Question: I tried to follow this instruction to setup UITableView programatically, but the height of cell is unchanged. Here is the link for the instruction.
<URL>
I have modified the code a little bit:
'''
- (void)viewDidLoad{
[super viewDidLoad];
UITableView *tableView = [[UITableView alloc] initWithFrame:CGRectMake(0.0, 0.0, 320.0, 460.0) style:UITableViewStylePlain];
self.myTB = tableView;
[tableView release];
UIView *view = [[UIView alloc] init];
[view addSubview:self.myTB];
self.view = view;
[view release];
self.myTB.dataSource = self;
items= [[NSMutableArray alloc] init];
[items addObject:@"Happiness is having a large, loving, caring, close-knit family in another city.
-George Burns (1896 - 1996)"];
[items addObject:@"When I am abroad, I always make it a rule never to criticize or attack the government of my own country. I make up for lost time when I come home.
-Sir Winston Churchill (1874 - 1965)"];
[items addObject:@"After two years in Washington, I often long for the realism and sincerity of Hollywood.
-Fred Thompson, Speech before the Commonwealth Club of California"];
[items addObject:@"It is a profitable thing, if one is wise, to seem foolish.
-Aeschylus (525 BC - 456 BC)"];
}
- (NSInteger)tableView:(UITableView*)tableView numberOfRowsInSection:(NSInteger)section{
return [items count];
}
- (NSInteger)numberOfSectionsInTableView:(UITableView *)tableView{
return 1;
}
- (CGFloat)tableView:(UITableView *)tableView heightForRowAtIndexPath:(NSIndexPath *)indexPath{
return 100;
}
- (UITableViewCell *)tableView:(UITableView *)tv cellForRowAtIndexPath:(NSIndexPath *)indexPath{
UITableViewCell *cell;
UILabel *label = nil;
cell = [tv dequeueReusableCellWithIdentifier:@"Cell"];
if (cell == nil){
cell = [[[UITableViewCell alloc] initWithFrame:CGRectZero ] autorelease];
label = [[UILabel alloc] initWithFrame:CGRectZero];
[label setLineBreakMode:UILineBreakModeWordWrap];
[label setMinimumFontSize:FONT_SIZE];
[label setNumberOfLines:0];
[label setFont:[UIFont systemFontOfSize:FONT_SIZE]];
[label setTag:1];
[[cell contentView] addSubview:label];
}
NSString *text = [items objectAtIndex:[indexPath row]];
CGSize constraint = CGSizeMake(CELL_CONTENT_WIDTH - (CELL_CONTENT_MARGIN * 2), 20000.0f);
CGSize size = [text sizeWithFont:[UIFont systemFontOfSize:FONT_SIZE] constrainedToSize:constraint lineBreakMode:UILineBreakModeWordWrap];
if (!label)
label = (UILabel*)[cell viewWithTag:1];
[label setText:text];
[label setFrame:CGRectMake(CELL_CONTENT_MARGIN, CELL_CONTENT_MARGIN, CELL_CONTENT_WIDTH - (CELL_CONTENT_MARGIN * 2), MAX(size.height, 44.0f))];
return cell;
}
'''
Here is what I get:

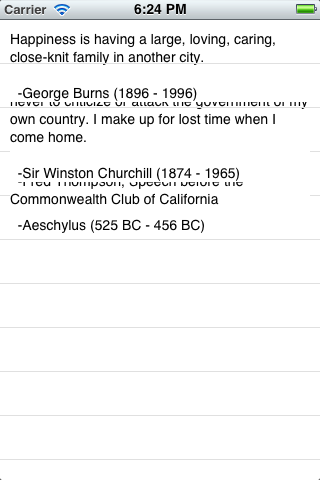
Answer: 1. self.myTB.delegate = self;
2. Modify the following code to set the heights for individual cells. (CGFloat)tableView:(UITableView *)tableView heightForRowAtIndexPath:(NSIndexPath *)indexPath{ return 100; }
Now you set it as 100 constantly, so the height doesn't change.